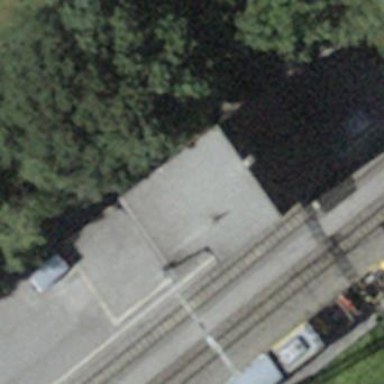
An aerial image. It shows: Train station with gabled roof.